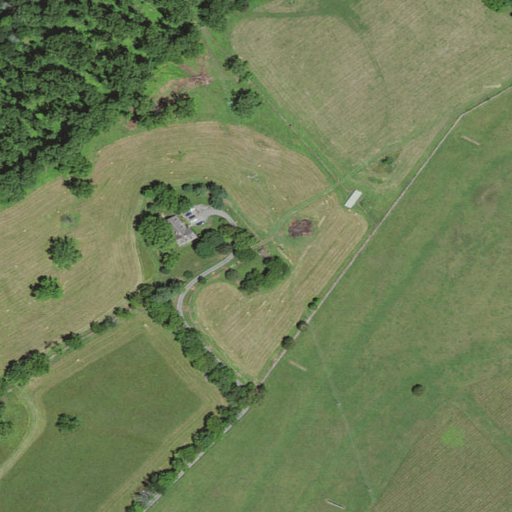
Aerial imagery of mountain in Virginia named Polecat Hill containing pasture, deciduous forest, and open development